Question: please, could you help me with floating divs? I have this html structure for the divs:
<URL> and I want to move div with button under div with categories... as it is on the image.

Here is css file: <URL>
Please, help. Thank you!
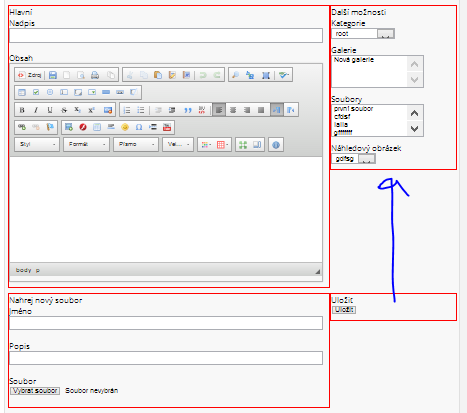
Answer: You can do it with two divs that will work as columns floated.
Then just put in each column what you want:
'''
<form>
<div class="leftColumn">
<div class="fieldsetMain main"></div>
<div class="fieldstMain minor"></div>
</div>
<div class="rightColumn">
<div class="fieldsetMain main"></div>
<div class="fieldstMain minor"></div>
</div>
</form>
'''
And the CSS has to be:
'''
.leftColumn { float: left; width: 80%; }
.rightColumn { float: left; width: 20%; }
.leftColumn fielsetMain, .rightColumnfieldsetMain { position: relative; }
'''